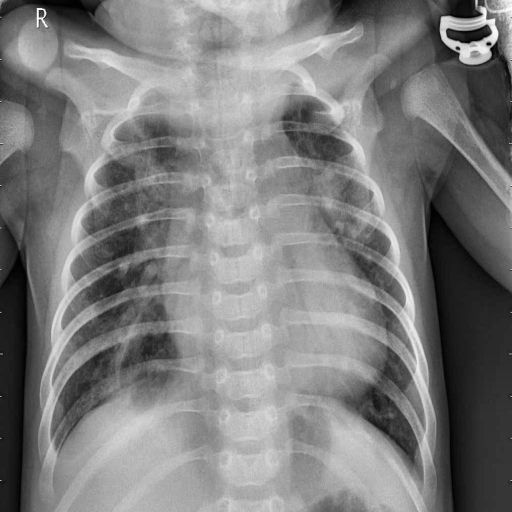
Finding: PNEUMONIA